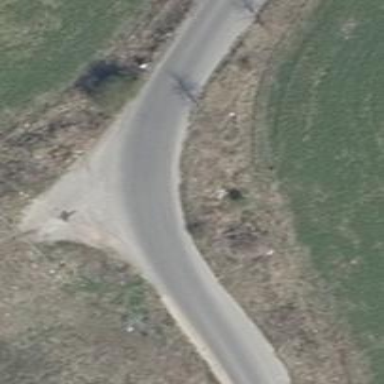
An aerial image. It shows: Unclassified road with asphalt surface.